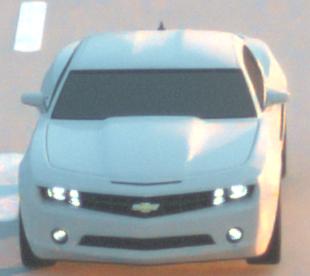
Make: Chevrolet
Model: Camaro Cabriolet 6.2 V8
Detailed model: Camaro (V) Coupé
Model produced from: 2011/09
Model produced until: 2014/02
Doors: 2
Color: white
Road condition: dry road
Daytime: sunrise or sunset
Contrast: medium contrast